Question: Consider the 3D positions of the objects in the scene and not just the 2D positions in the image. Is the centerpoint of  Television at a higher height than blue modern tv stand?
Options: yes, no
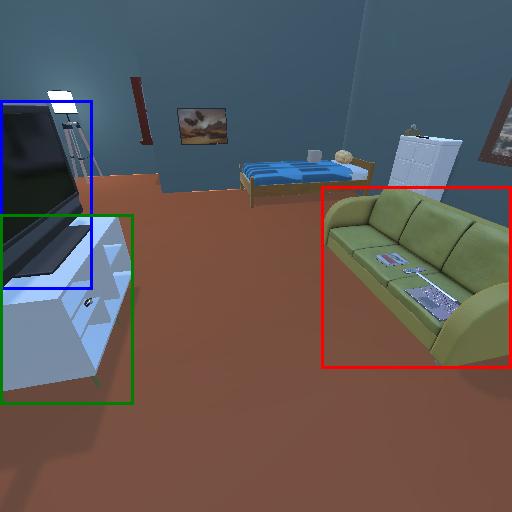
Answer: yes